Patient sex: M
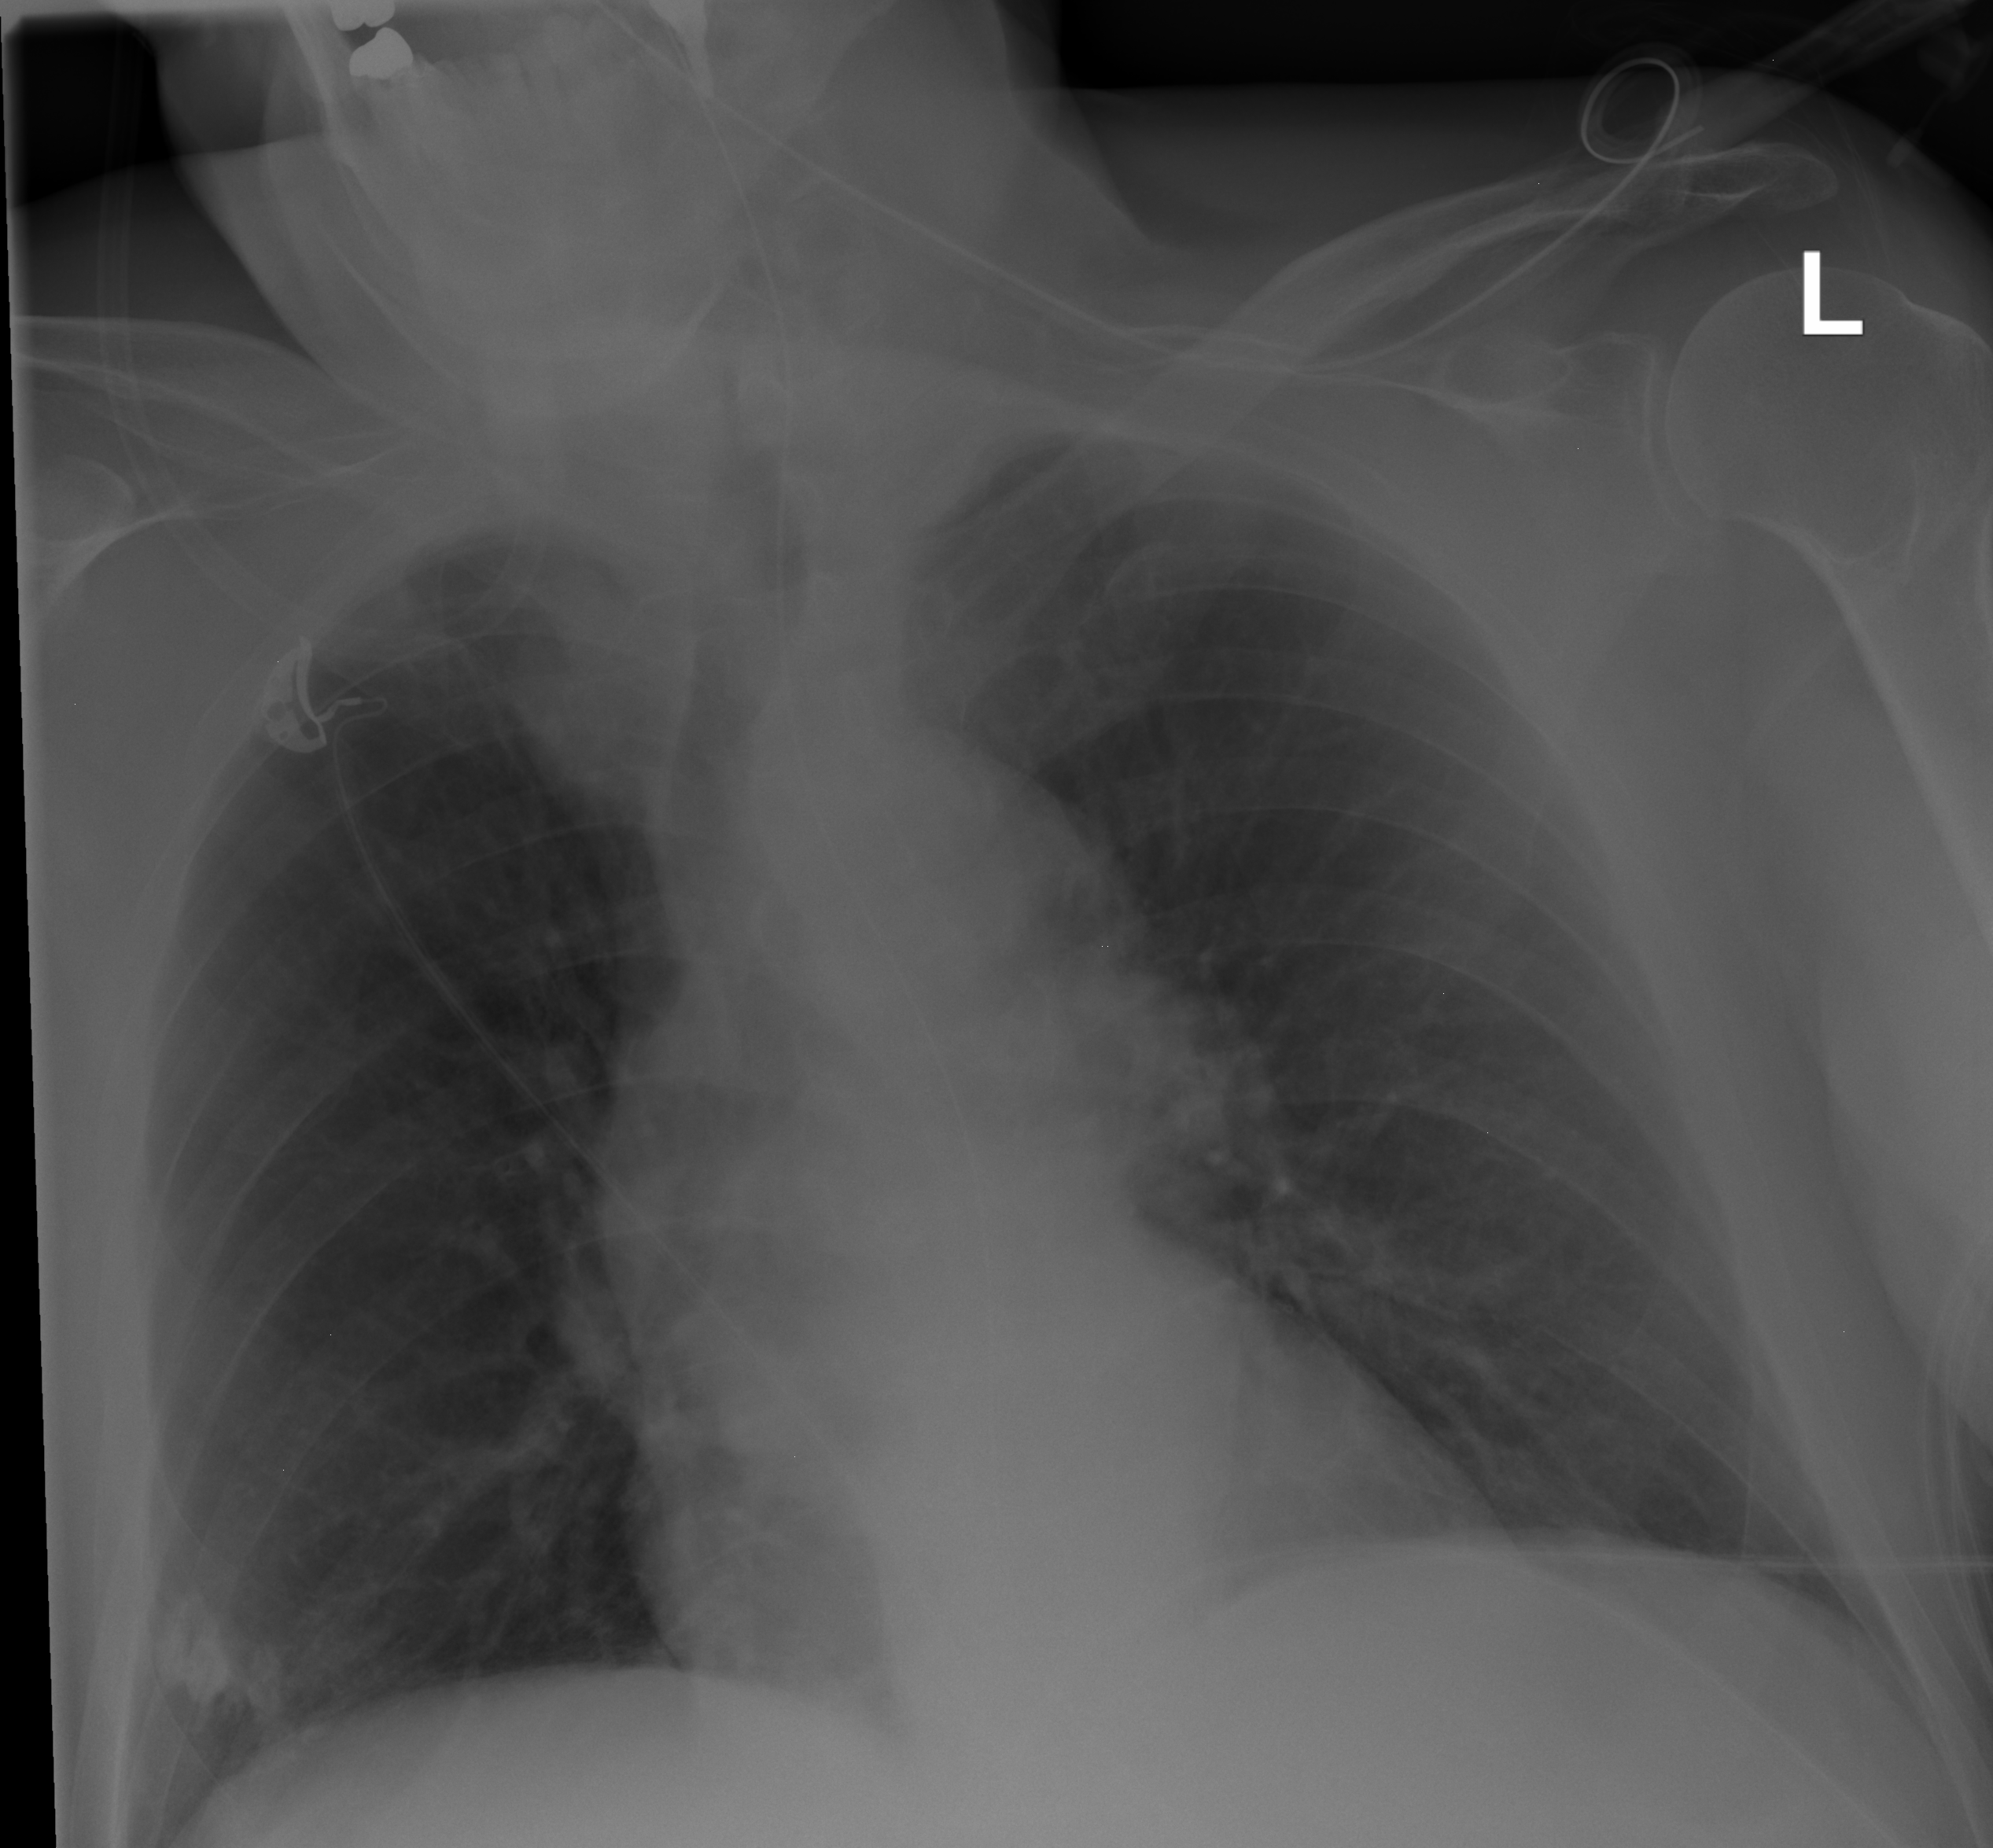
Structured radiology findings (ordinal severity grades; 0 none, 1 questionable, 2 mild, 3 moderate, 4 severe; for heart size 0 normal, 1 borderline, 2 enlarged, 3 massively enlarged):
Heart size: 0
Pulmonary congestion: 0
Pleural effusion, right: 0
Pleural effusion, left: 0
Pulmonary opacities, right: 0
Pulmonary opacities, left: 0
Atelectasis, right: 1
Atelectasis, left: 1